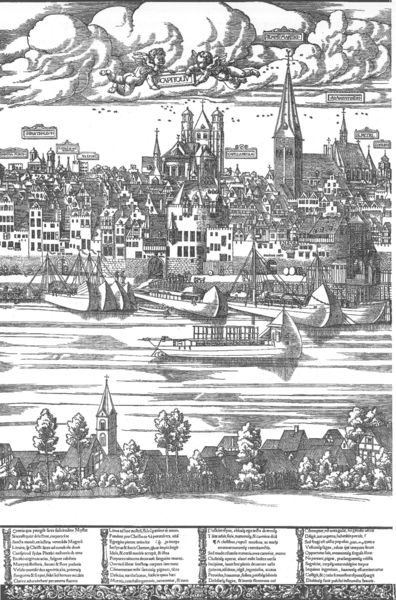
Titel: Colonia, O Felix Agrippina Nobilis Romanorum Colonia
Künstler: Anton Woensam von Worms
Institution: Köln, Stadtmuseum
Schlagwörter: fluss, stadt, schiffe, hafen, stadtansicht, stich, putti